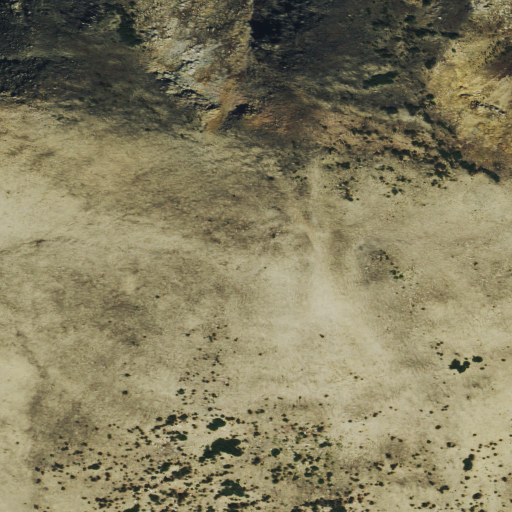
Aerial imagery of mountain in Montana named Bare Mountain containing grassland, shrub, and evergreen forest